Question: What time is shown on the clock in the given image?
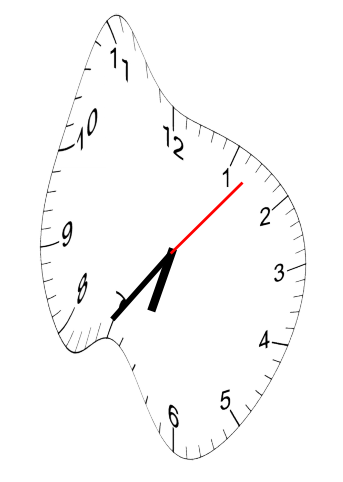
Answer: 06:36:07